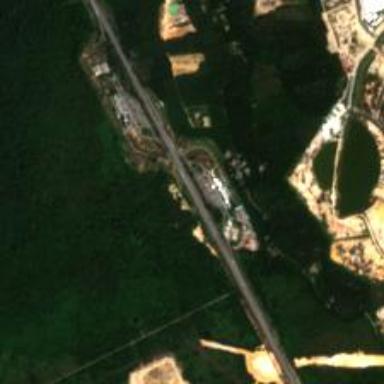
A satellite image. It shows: Motorway junction.